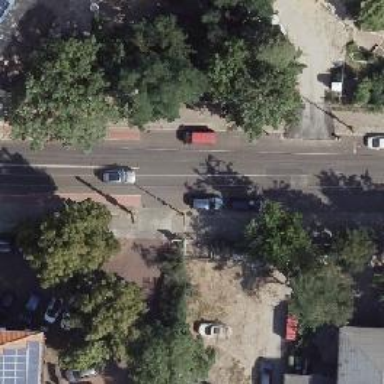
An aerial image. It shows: Tertiary road with asphalt surface. There are separate sidewalks and exclusive lanes for cyclists on both sides.